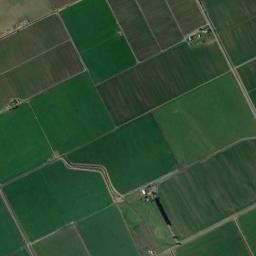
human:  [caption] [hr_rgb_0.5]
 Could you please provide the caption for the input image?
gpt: There are some deep green and light green rectangular farmland .

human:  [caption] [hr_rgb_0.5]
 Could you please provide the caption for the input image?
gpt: More than ten neatly arranged green rectangular farmland of different sizes .

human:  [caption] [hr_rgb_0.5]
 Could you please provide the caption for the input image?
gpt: Some green rectangular farmlands of different sizes are arranged in neat rows and some paths go through the farmlands .

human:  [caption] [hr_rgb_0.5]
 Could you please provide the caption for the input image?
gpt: There are many rectangular farmlands of different shades .

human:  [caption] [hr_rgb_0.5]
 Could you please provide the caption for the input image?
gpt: There are some green rectangular farmlands of different sizes .